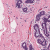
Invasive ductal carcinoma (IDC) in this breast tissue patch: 0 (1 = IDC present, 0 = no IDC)